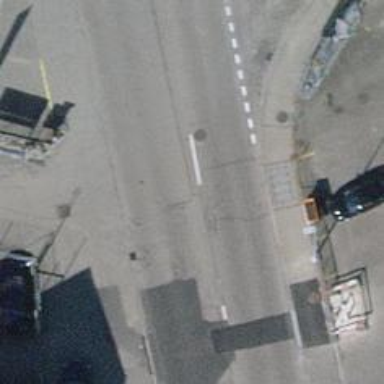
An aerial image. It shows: Road with traffic signals.